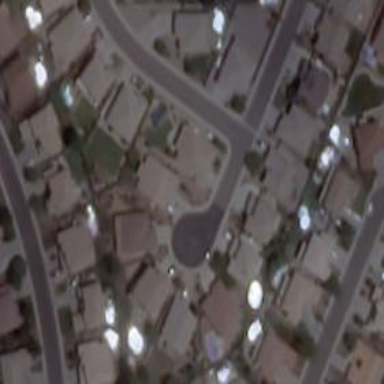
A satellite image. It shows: Driveway.